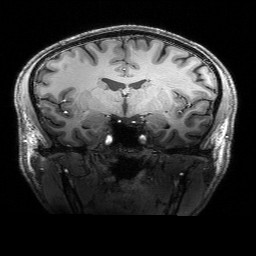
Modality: T1w
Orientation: sagittal